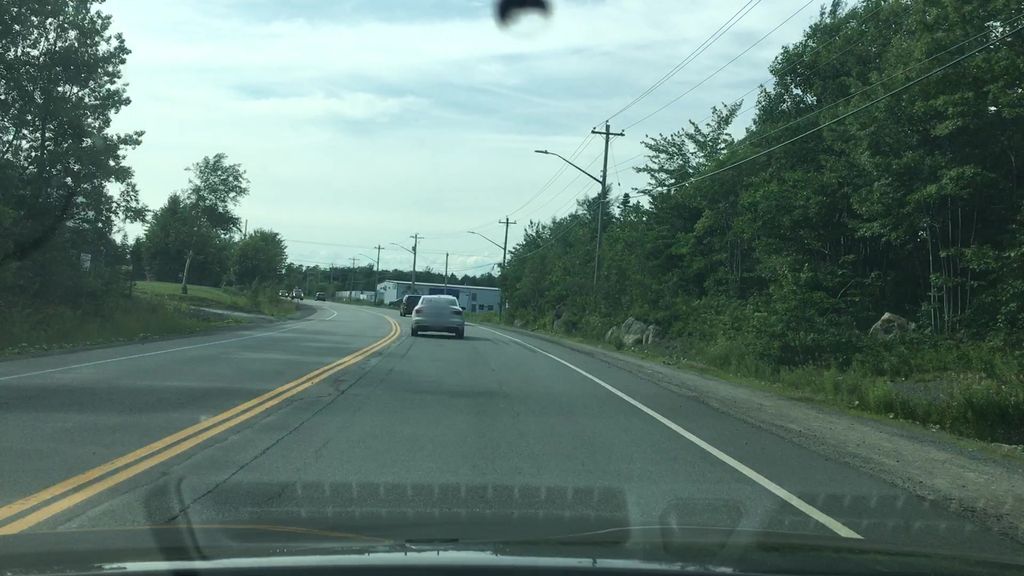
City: halifax